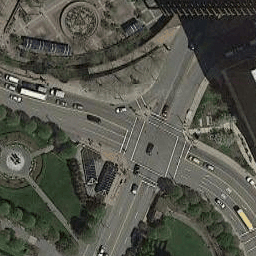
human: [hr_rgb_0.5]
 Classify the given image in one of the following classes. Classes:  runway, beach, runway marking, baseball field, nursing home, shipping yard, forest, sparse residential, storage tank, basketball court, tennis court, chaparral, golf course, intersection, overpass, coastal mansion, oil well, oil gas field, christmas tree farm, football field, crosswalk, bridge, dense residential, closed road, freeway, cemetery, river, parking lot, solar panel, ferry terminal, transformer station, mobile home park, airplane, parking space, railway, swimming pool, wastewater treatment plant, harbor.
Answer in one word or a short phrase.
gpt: intersection